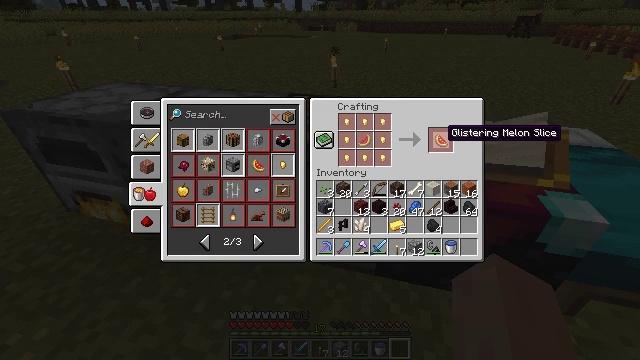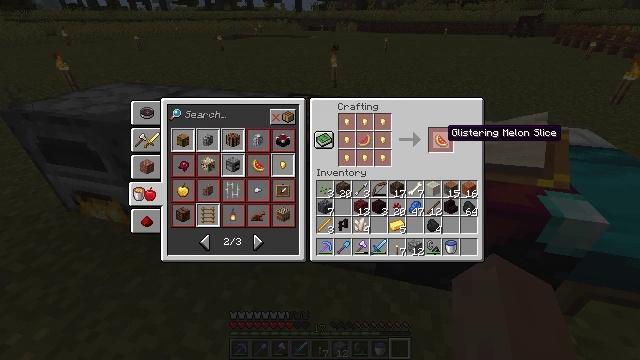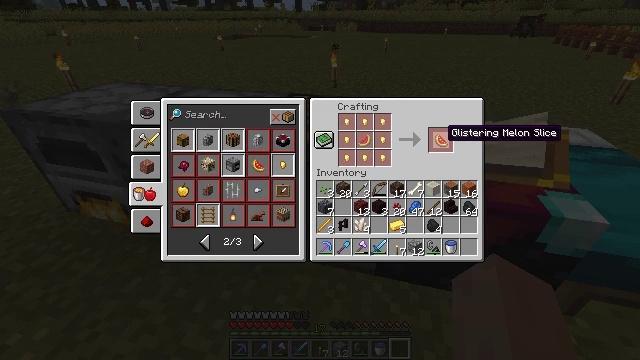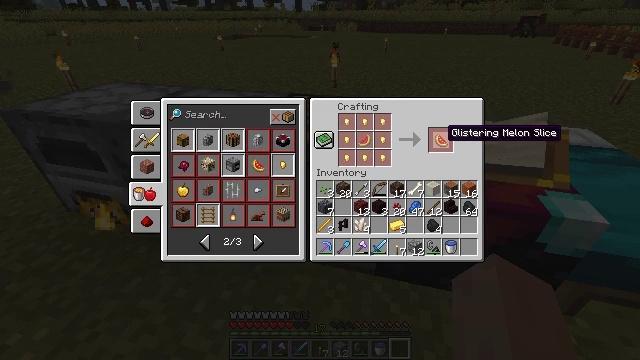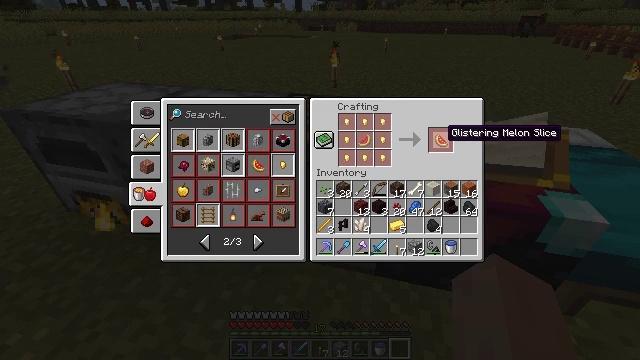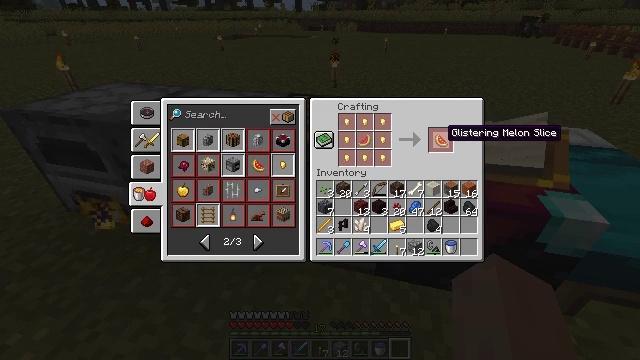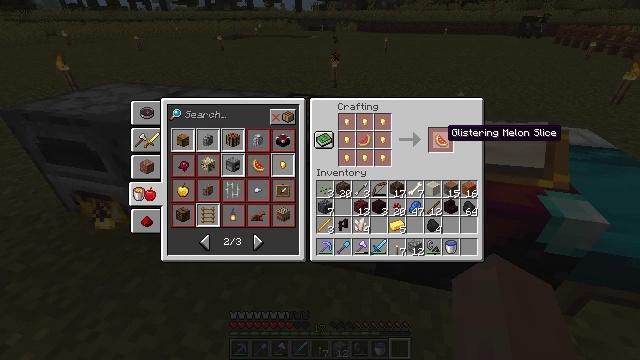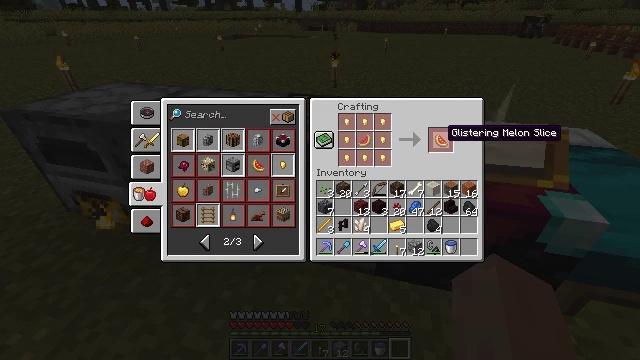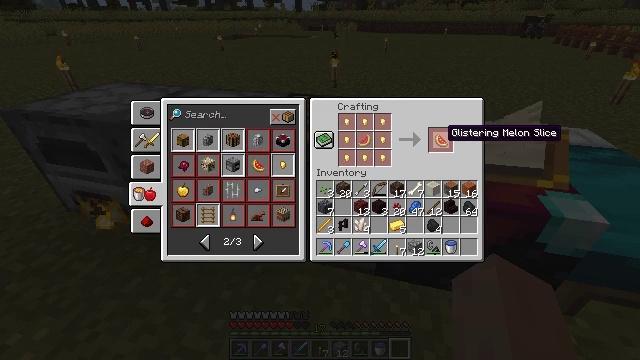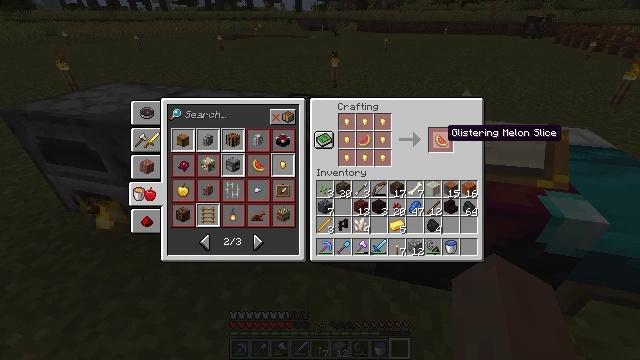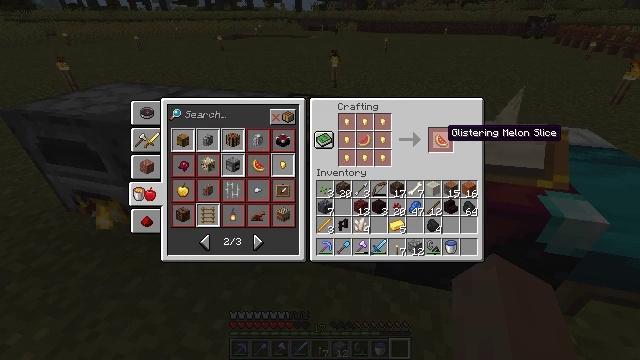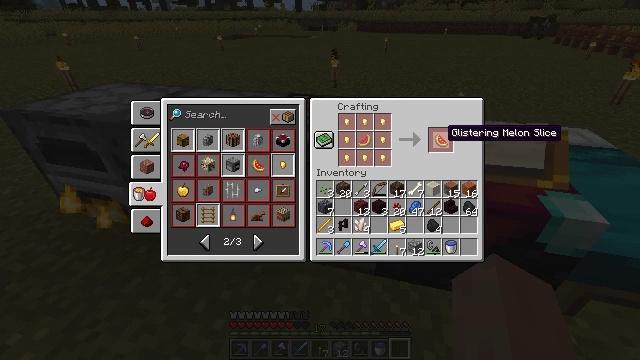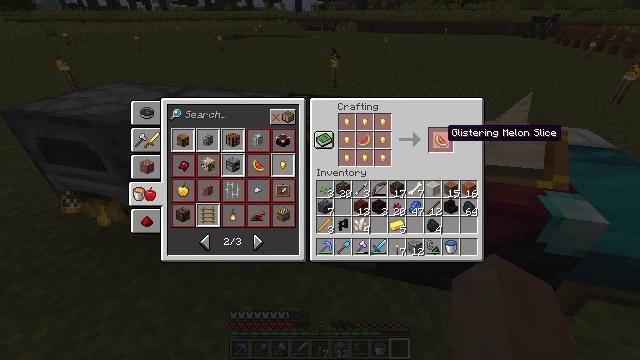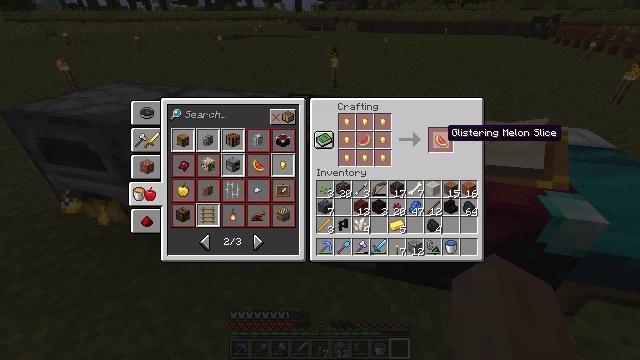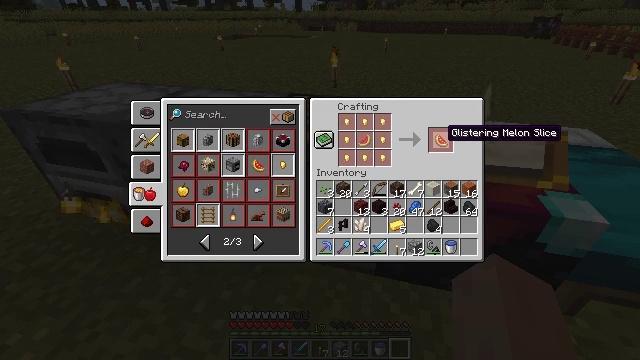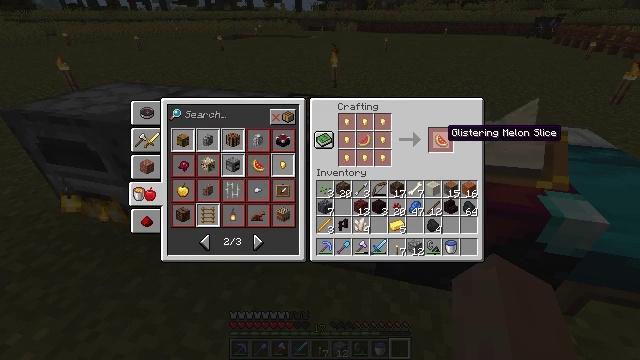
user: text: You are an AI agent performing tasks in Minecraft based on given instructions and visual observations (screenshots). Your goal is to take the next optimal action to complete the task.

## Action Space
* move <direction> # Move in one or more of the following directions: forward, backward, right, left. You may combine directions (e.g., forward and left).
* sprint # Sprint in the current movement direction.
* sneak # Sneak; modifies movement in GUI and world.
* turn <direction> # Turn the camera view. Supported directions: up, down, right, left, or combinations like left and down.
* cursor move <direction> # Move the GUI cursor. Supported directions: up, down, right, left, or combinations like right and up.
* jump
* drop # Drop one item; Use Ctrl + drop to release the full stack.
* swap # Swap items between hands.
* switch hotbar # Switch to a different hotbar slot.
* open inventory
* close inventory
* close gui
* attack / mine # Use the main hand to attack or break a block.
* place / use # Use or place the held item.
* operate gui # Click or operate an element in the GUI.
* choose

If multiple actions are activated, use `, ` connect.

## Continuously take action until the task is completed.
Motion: motion action
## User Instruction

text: Make a brewing stand with blaze rod and cobblestones.
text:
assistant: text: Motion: no_op
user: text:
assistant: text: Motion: no_op
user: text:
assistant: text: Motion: no_op
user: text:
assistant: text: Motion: no_op
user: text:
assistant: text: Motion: no_op
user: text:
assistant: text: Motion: no_op
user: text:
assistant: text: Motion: no_op
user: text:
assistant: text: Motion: no_op
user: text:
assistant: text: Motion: no_op
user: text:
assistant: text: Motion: no_op
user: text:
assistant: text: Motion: no_op
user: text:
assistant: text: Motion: no_op
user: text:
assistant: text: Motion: no_op
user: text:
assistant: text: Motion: no_op
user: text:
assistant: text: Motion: no_op
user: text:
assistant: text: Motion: no_op
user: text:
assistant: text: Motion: no_op
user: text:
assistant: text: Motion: no_op
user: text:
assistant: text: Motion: no_op
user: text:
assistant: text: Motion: no_op
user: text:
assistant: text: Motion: no_op
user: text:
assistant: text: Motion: no_op
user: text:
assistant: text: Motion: no_op
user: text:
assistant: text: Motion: cursor move left
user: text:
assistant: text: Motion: cursor move left and down
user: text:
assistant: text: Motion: cursor move left and down
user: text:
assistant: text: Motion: cursor move left and down
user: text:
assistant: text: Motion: cursor move left and down
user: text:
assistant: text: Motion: cursor move left
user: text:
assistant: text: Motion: no_op